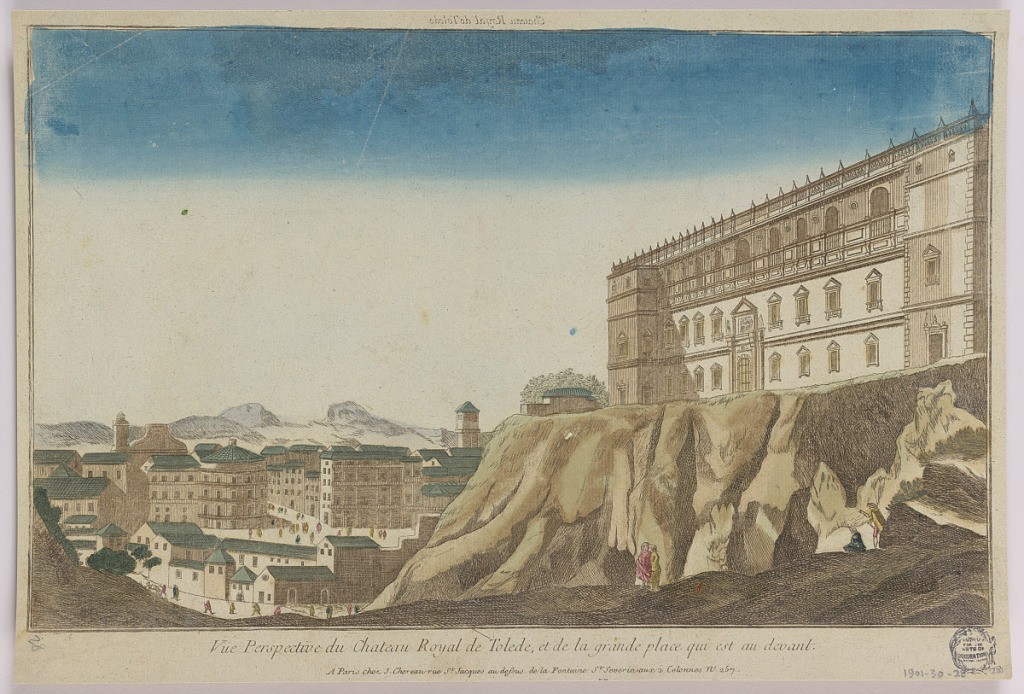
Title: Peep-show, Vüe Perspective du Chateau Royal de Tolede, et de la Grande Place Qui Est Au Devant
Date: ca. 1750
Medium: Engraving in ink with washes of watercolor on paper, mounted on scrapbook page
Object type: Print
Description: Peep-show print